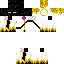
A female skeleton skin with dark skin, wearing brown bald dressed in a yellow robe top and brown pants, featuring a closed mouth.